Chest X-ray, AP view. Patient: 47 years old, sex M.
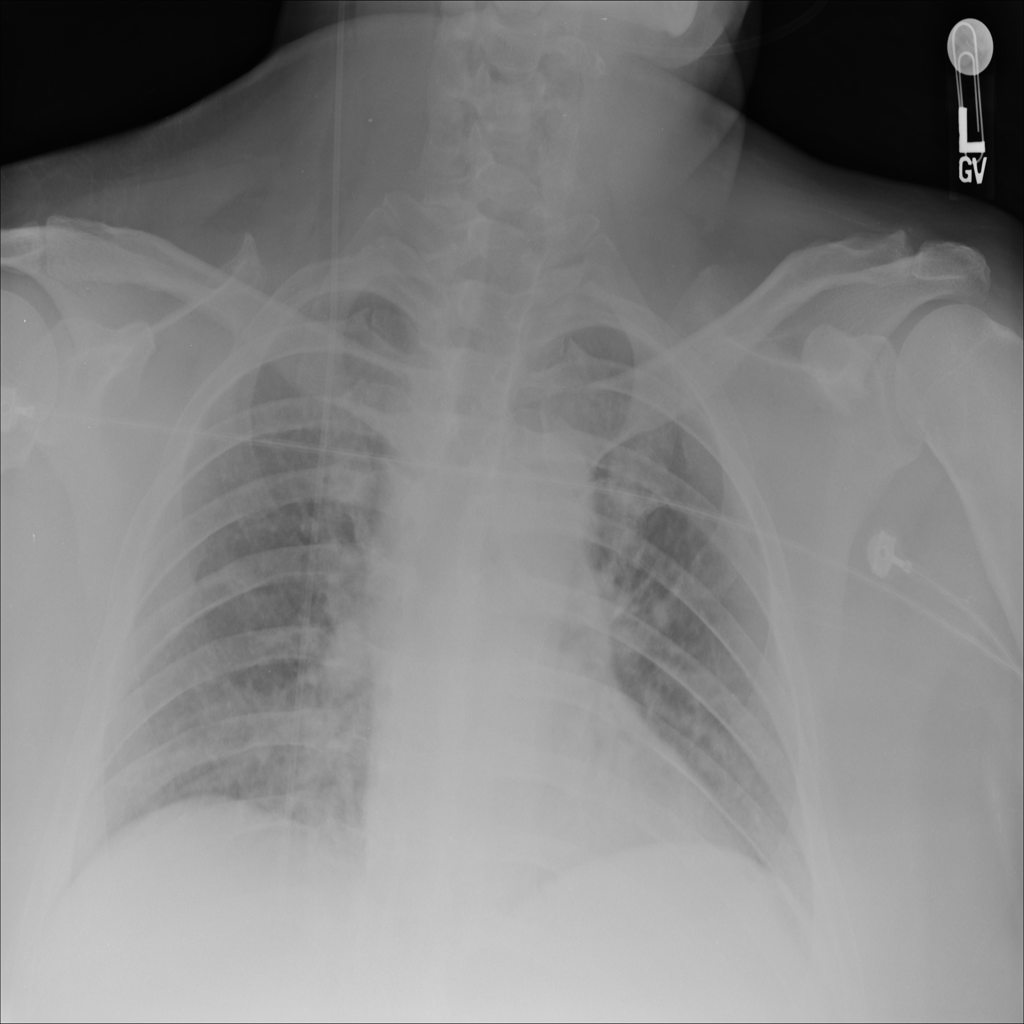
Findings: No Finding